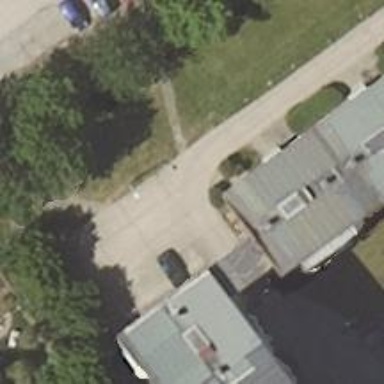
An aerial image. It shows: Concrete alleyway designated as service road.